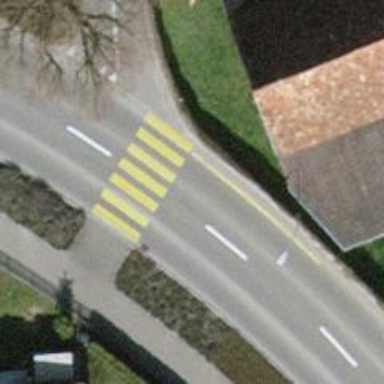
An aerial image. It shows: Marked crossing on the road.